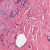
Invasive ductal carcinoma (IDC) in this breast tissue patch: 0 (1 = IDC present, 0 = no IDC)